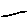
Label: line